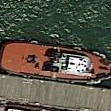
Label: Towing_vessel